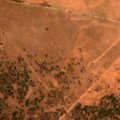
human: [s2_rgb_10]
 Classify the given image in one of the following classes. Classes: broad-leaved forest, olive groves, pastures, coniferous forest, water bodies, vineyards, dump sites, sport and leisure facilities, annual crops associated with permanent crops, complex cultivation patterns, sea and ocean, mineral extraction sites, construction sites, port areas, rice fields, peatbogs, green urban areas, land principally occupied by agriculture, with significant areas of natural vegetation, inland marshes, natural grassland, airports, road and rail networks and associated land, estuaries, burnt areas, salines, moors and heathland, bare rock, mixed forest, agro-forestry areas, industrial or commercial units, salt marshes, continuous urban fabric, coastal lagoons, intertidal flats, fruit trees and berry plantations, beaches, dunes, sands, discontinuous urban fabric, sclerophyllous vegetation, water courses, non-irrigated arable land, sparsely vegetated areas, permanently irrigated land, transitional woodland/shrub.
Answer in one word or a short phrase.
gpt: non-irrigated arable land, permanently irrigated land, agro-forestry areas